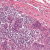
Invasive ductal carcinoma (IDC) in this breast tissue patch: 0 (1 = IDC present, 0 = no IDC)